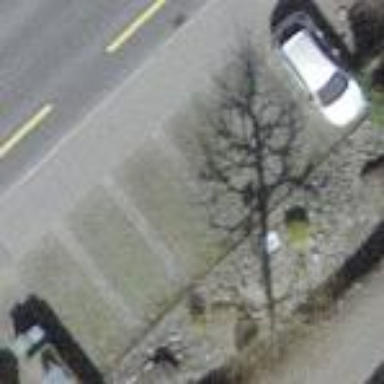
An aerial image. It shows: Parking area with surface.